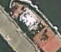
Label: Towing_vessel